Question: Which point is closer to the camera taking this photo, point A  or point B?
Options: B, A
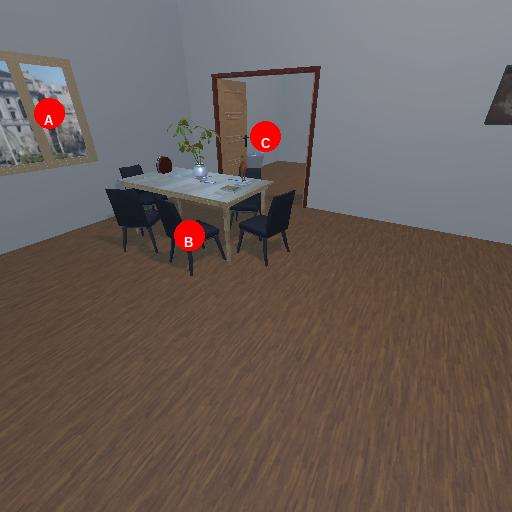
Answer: B